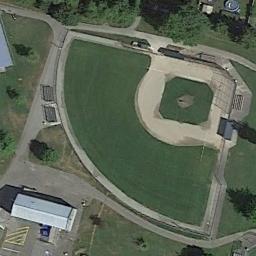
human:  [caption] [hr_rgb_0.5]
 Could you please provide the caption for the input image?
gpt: There is a luxurious baseball diamond in the grass next to the houses .

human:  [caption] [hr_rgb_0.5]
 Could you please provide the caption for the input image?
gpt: A fan-shaped baseball diamond surrounded by roads and a white building beside .

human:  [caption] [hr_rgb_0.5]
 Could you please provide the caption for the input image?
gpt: The baseball field is sparsely covered by vegetation .

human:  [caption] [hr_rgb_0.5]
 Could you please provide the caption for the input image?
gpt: A baseball diamond is next to two buildings and many trees .

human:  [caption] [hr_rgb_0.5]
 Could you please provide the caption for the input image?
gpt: There is a house next to the baseball diamond .